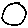
Label: circle